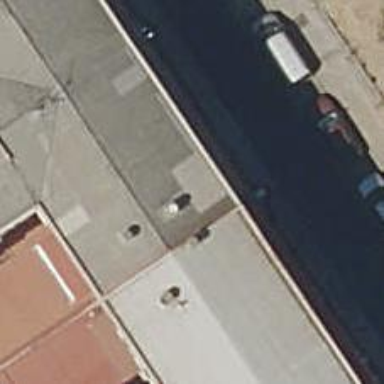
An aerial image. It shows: Car repair shop.